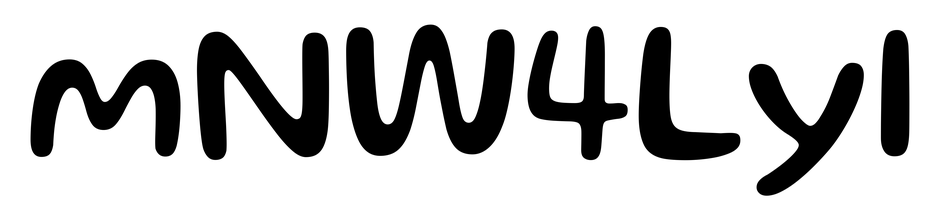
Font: Gluten_Regular